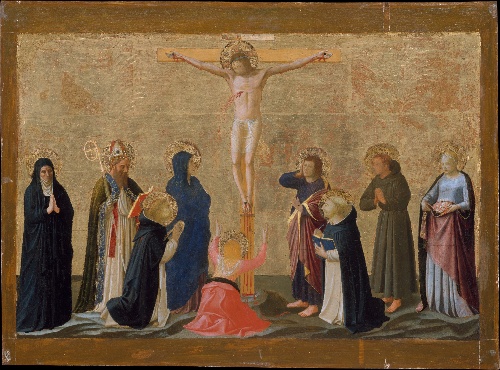
Title: The Crucifixion
Artist: Fra Angelico (Guido di Pietro)
Artist bio: Italian, Vicchio di Mugello ca. 1395–1455 Rome
Date: possibly ca. 1440
Object type: Painting
Classification: Paintings
Medium: Tempera transferred to canvas, laid down on wood, gold ground
Dimensions: 13 3/8 x 19 3/4 in. (34 x 50.2 cm); set in panel 15 3/4 x 21 1/4 in. (40 x 54 cm)
Department: European Paintings
Credit line: Bequest of Benjamin Altman, 1913
Accession year: 1914
Repository: Metropolitan Museum of Art, New York, NY
Tags: Crucifixion|Saints|Mary Magdalene|Saint Francis|Christ